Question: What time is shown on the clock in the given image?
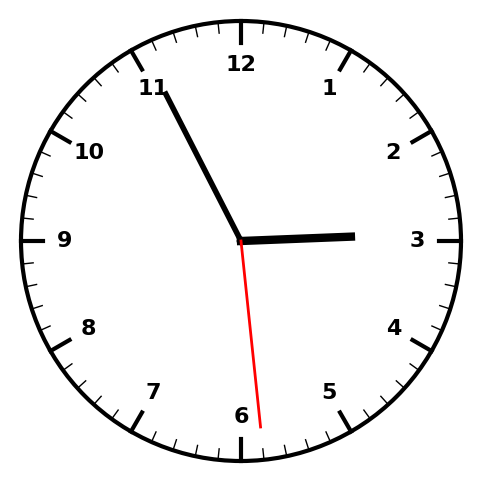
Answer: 02:55:29